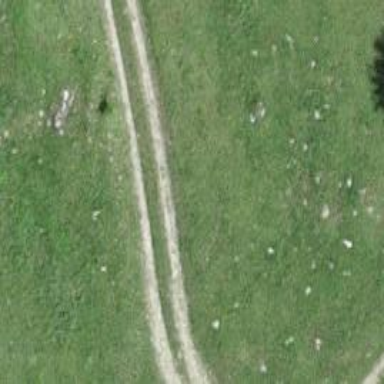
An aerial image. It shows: Track with grade 2 gravel surface.